九年级 · 度量几何学
如图, 在边长为 6 的等边 $\triangle A B C$ 中, 点 $E 、 D 、 F$ 分别在边 $A B 、 B C 、 A C$ 上, $\angle E D F=60^{\circ}$. 若 $B D=1, C F=3$ 时, 则 $B E$ 的长 $\qquad$ .

(第 18 题)


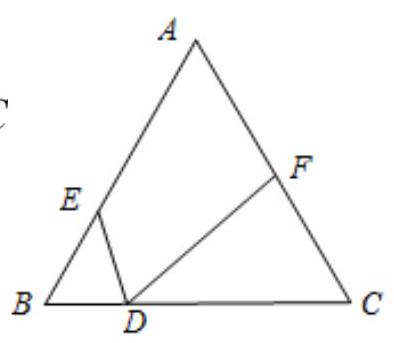
答案:  $5 / 3$
解析:  / 3$